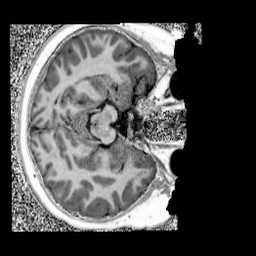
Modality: UNIT1
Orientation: axial
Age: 11
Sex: male
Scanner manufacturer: siemens
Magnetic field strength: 3 T
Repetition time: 4 s
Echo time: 0.00299 s